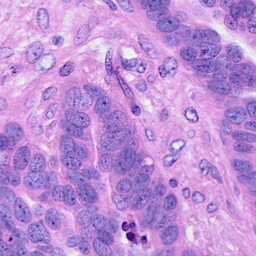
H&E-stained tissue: Ovarian